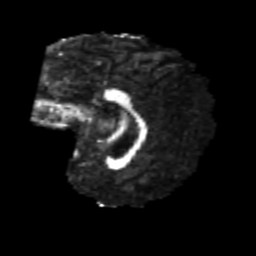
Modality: FA
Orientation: sagittal
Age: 22
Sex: male
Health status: healthy
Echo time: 0.074 s